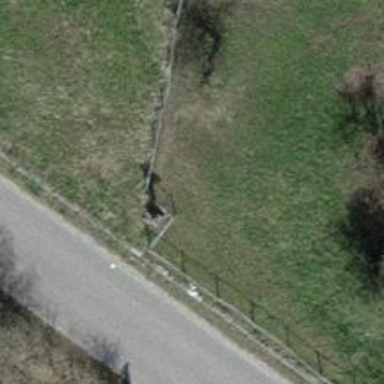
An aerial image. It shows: Historic wayside cross.